Question: This is probably a simple problem. I'm attempting to update a user instance's sex via a form select but am running into issues. Here are the relevant models:
user.rb
'''
class User < ActiveRecord::Base
. . .
has_one :user_sex
has_one :sex, :through => :user_sex
accepts_nested_attributes_for :user_sex
end
'''
sex.rb
'''
class Sex < ActiveRecord::Base
enum options: [:"Not Known", :"Male", :"Female", :"Not Applicable"]
has_one :user_sex
has_one :user, :through => :user_sex
end
'''
user_sex.rb
'''
class UserSex < ActiveRecord::Base
belongs_to :user
belongs_to :sex
end
'''
This is the relevant piece of my template:
edit.html.erb
'''
. . .
<div class="form-group">
<%= f.label :sex %><br />
<%= f.select :sex, Sex.options, :class => "form-control" %>
<%= showErrorMessages("Sex", :sex) %>
</div>
. . .
'''
Here's the HTML output from my select code:
'''
<select id="user_sex" name="user[sex]">
<option value="0">Not Known</option>
<option value="1">Male</option>
<option value="2">Female</option>
<option value="3">Not Applicable</option>
</select>
'''
When I submit the form, I receive an error that reads "undefined method 'id' for "2":String" and then see more error-related messaging (see attached image). Does anyone know how I can fix this?
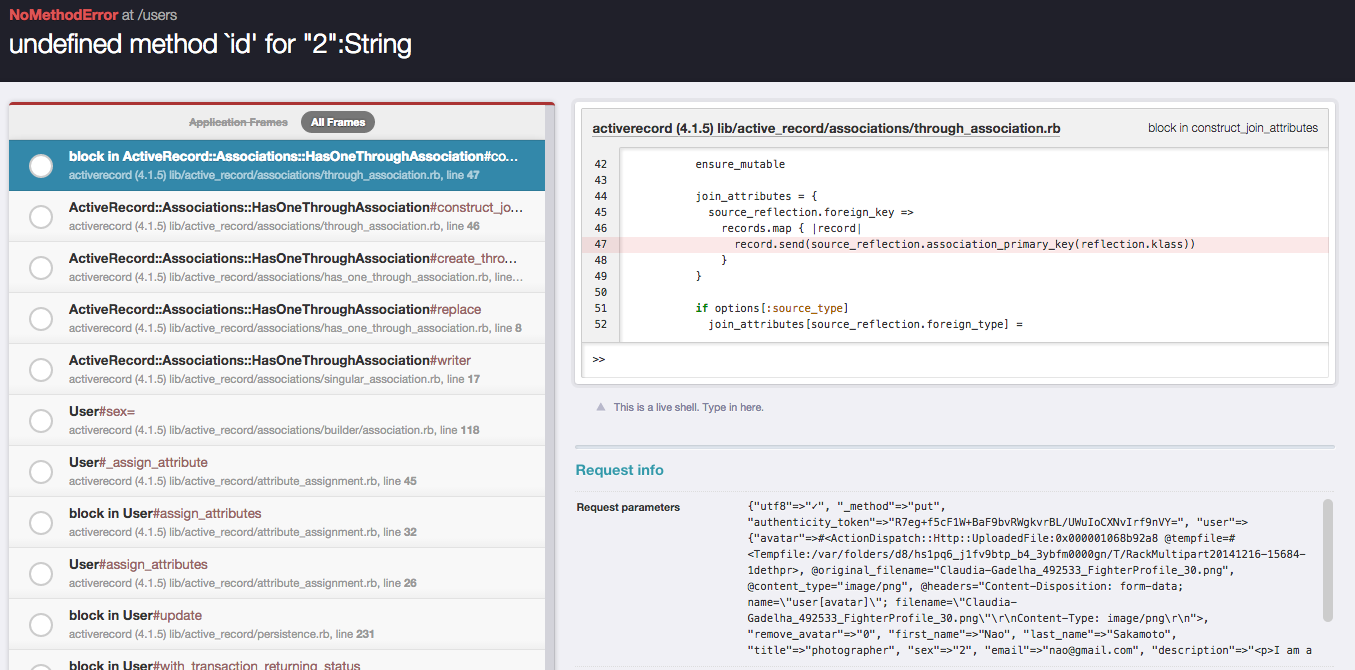
Answer: Try changing the way you're declaring your enum (probably belongs directly in the user unless you want them to have multiple sexes that you're tracking over time?). Try the following:
'''
class User < ActiveRecord::Base
enum sex: { unknown: 0, male: 1, female: 2, n_a: 3 }
end
'''
Then simply set the default of 0 in your DB and assign as expected.
If you want to add sex to multiple classes, I suggest using 'ActiveSupport::Concern', like this:
'''
#app/models/concerns/sex.rb
module Sex
extend ActiveSupport::Concern
included do
enum sex: { unknown: 0, male: 1, female: 2, n_a: 3 }
end
end
# app/models/user.rb
class User < ActiveRecord::Base
include Sex
end
'''